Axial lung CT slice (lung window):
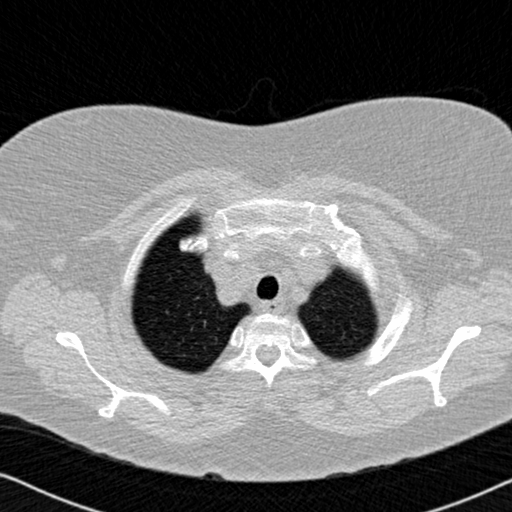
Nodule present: no